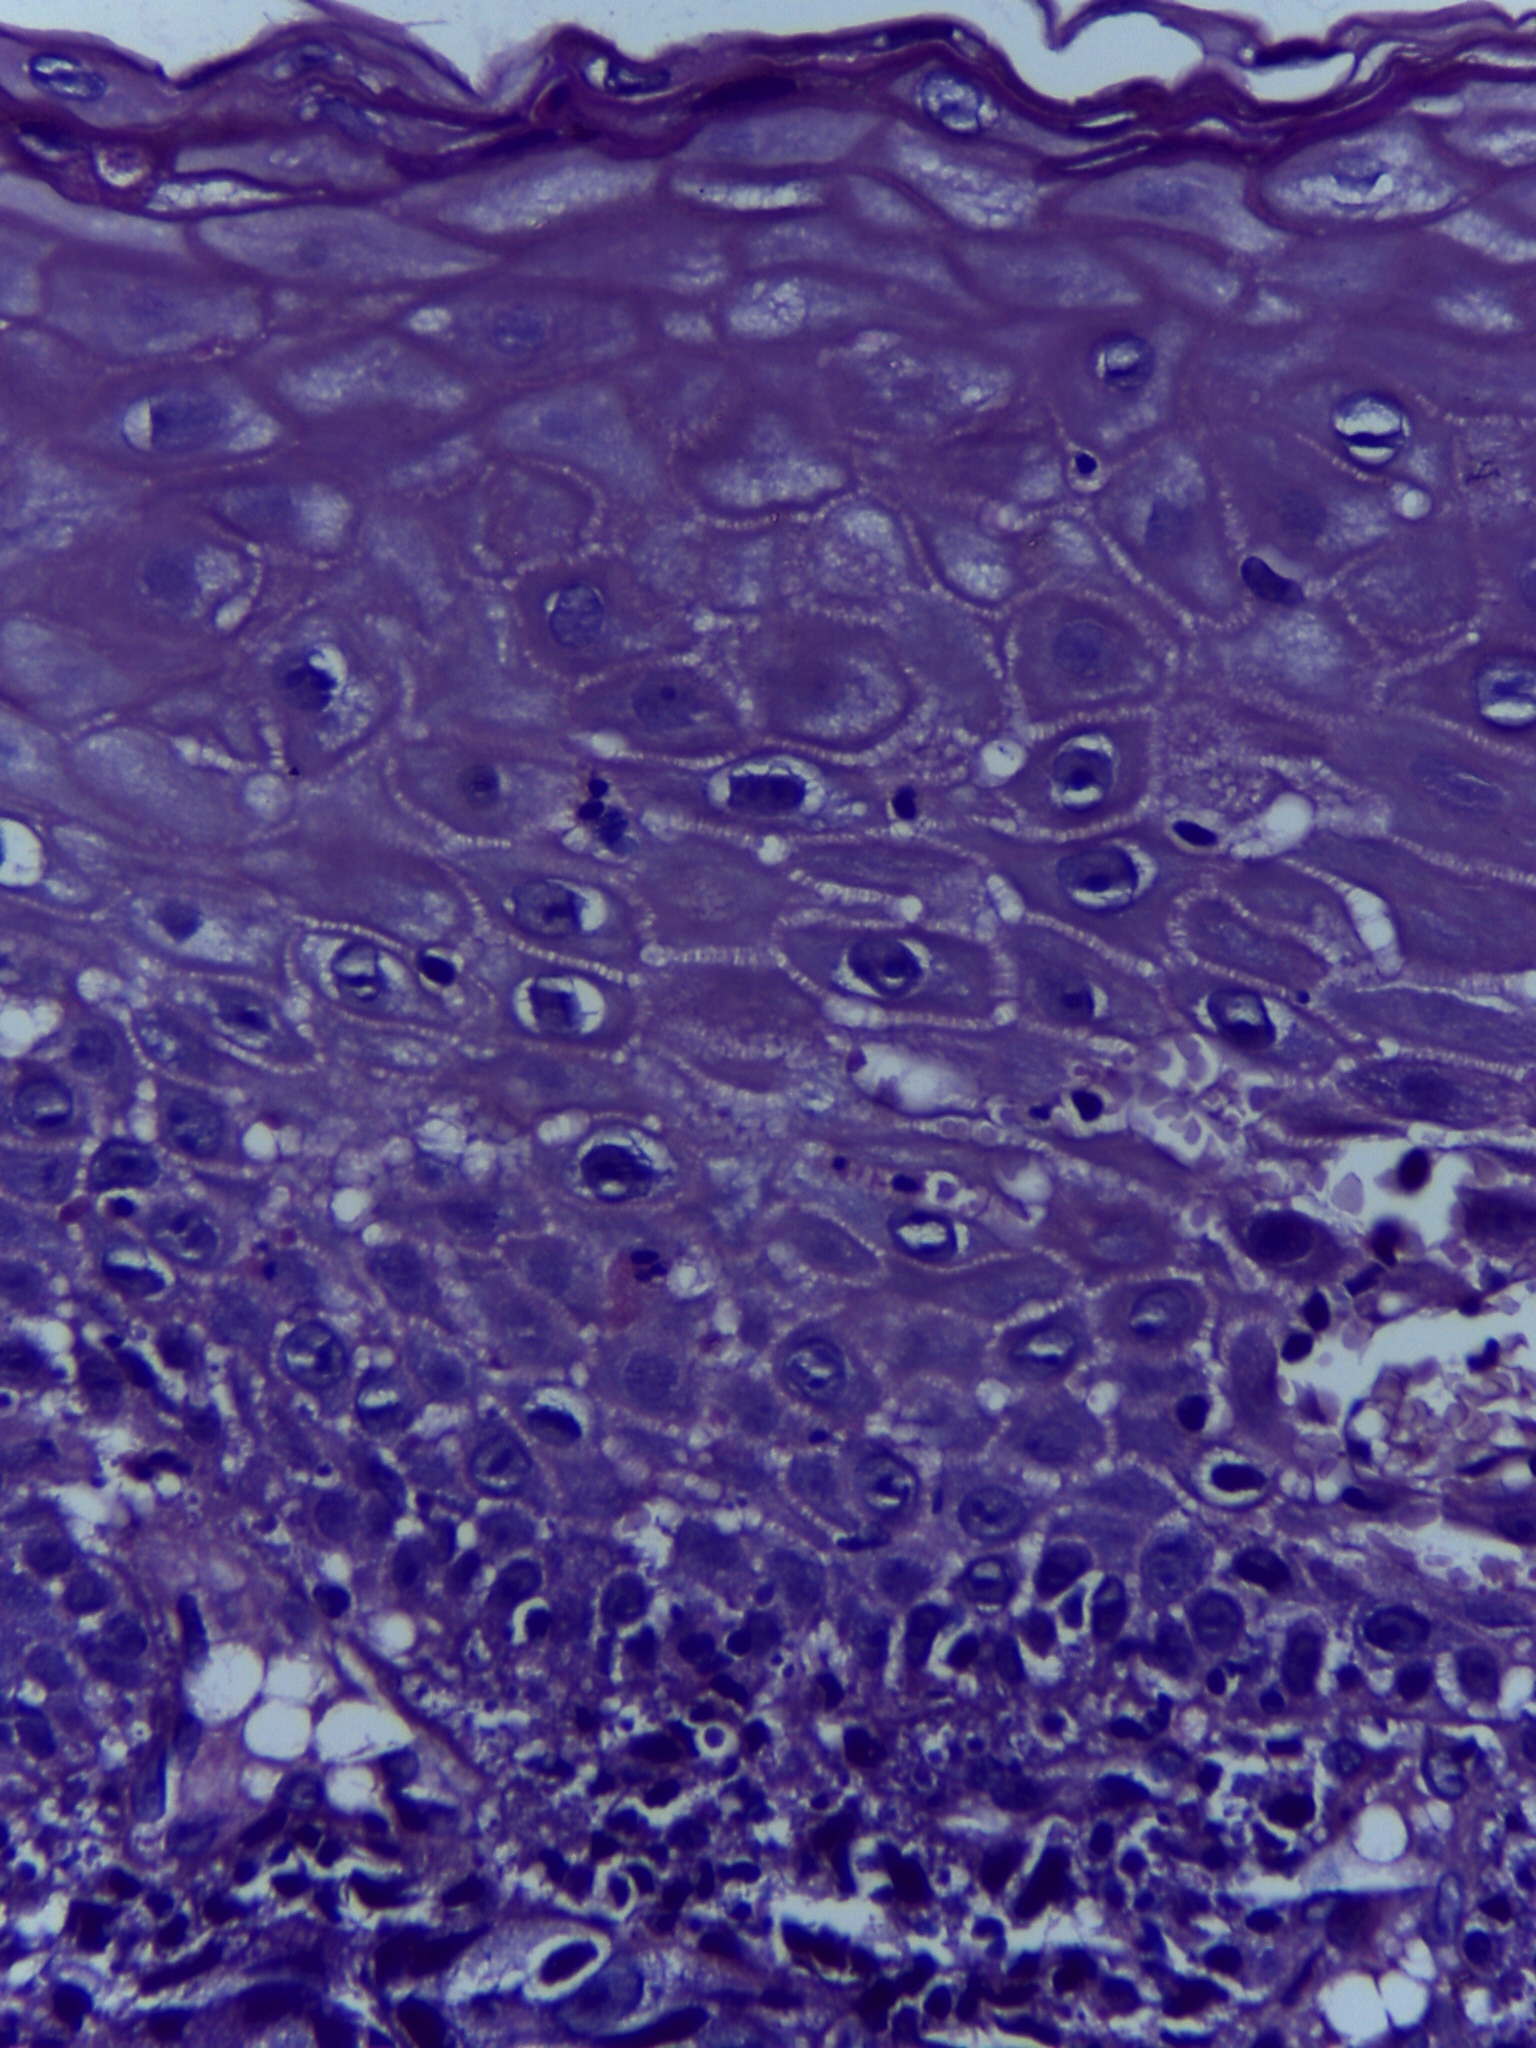
Diagnosis: OSCC